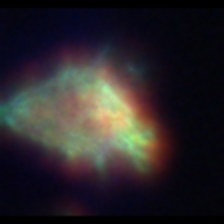
Taxon: Ciliates
Group: Other